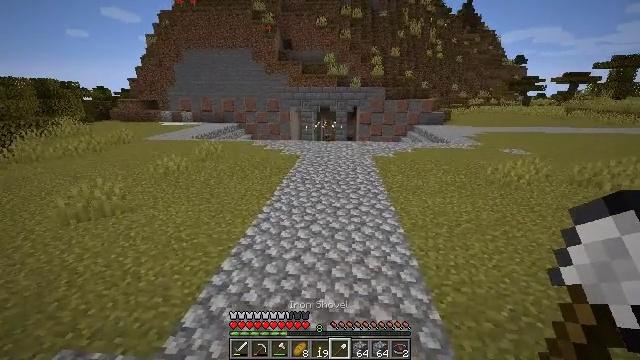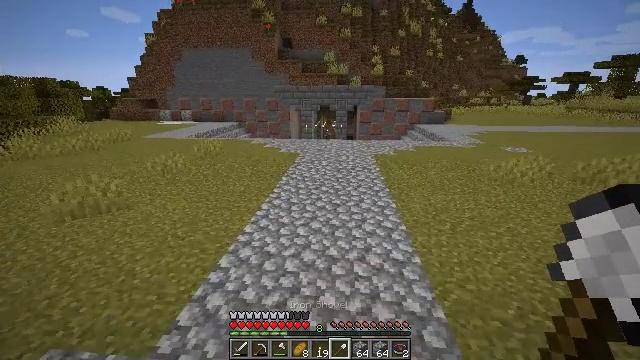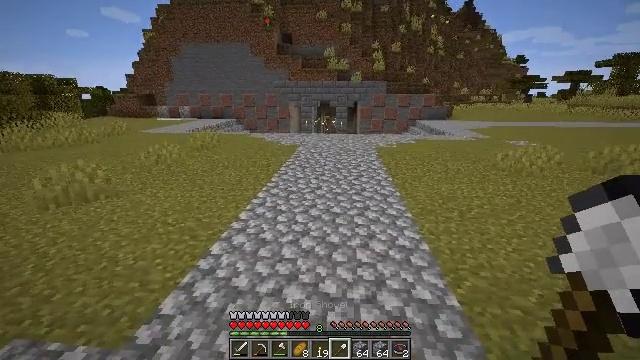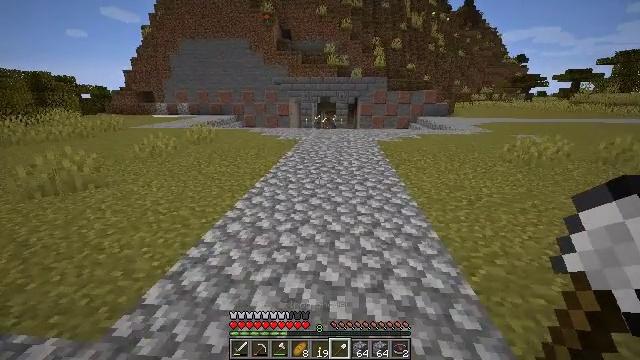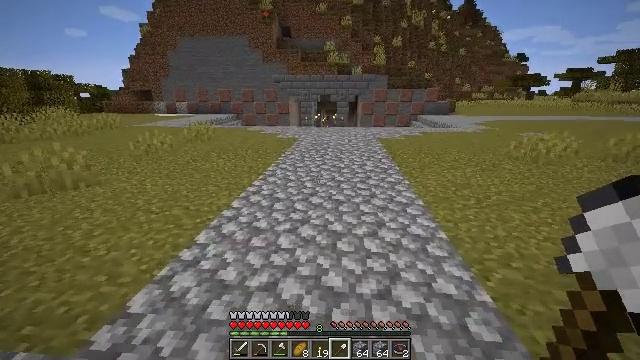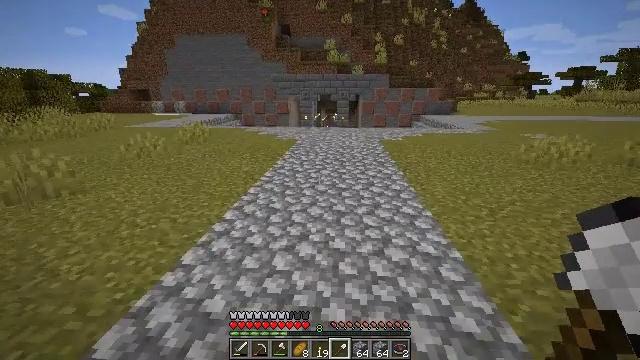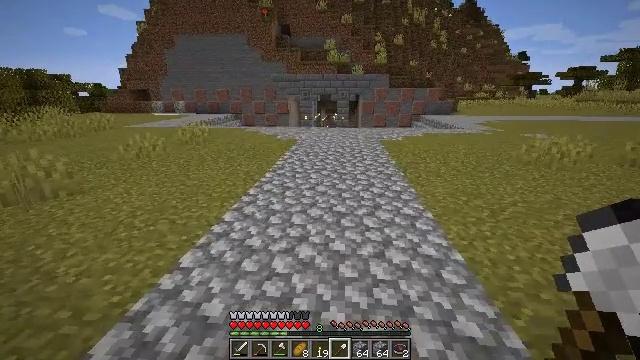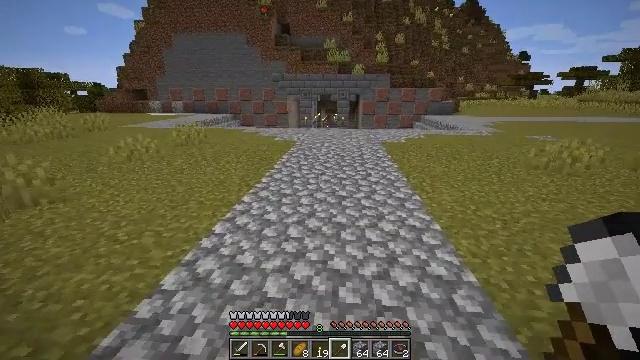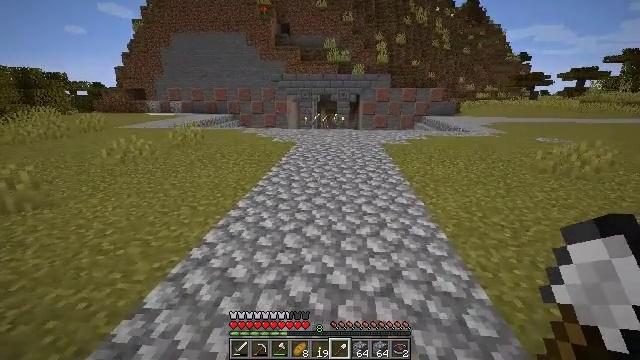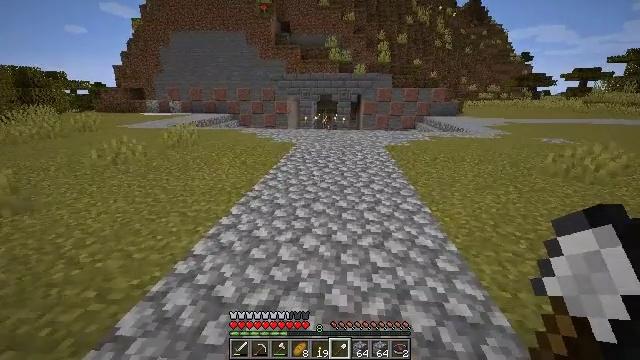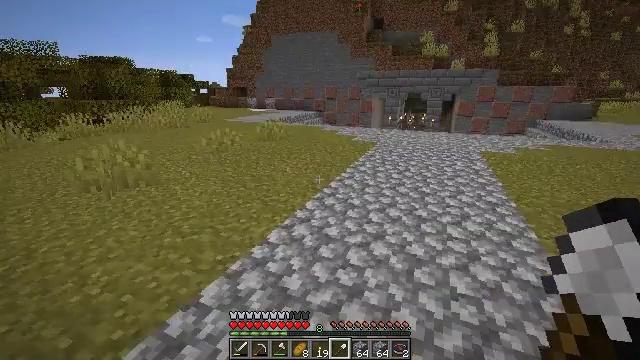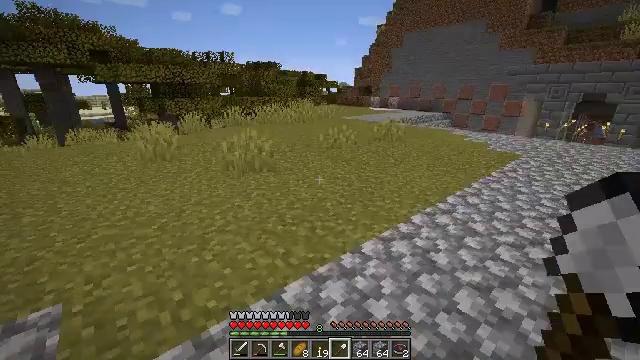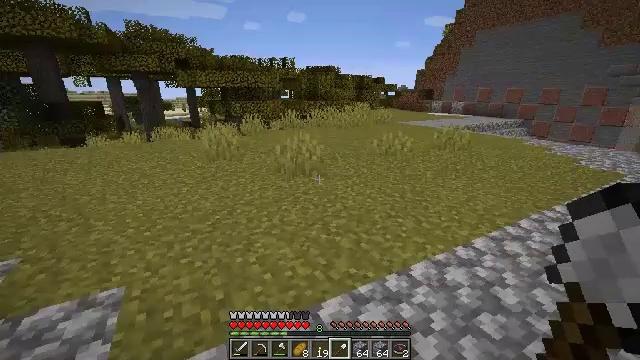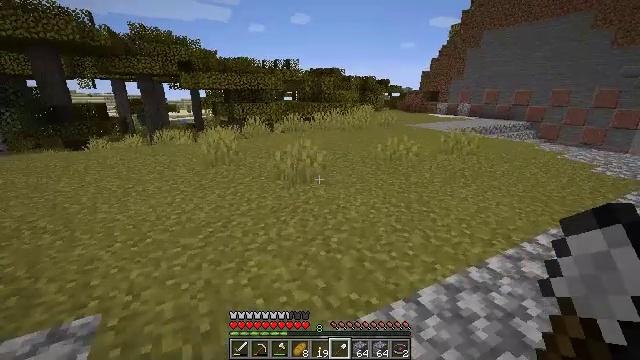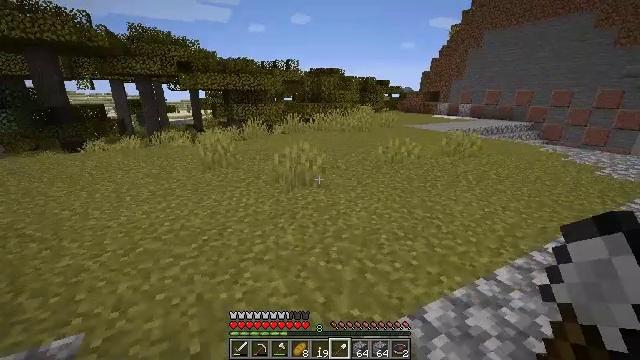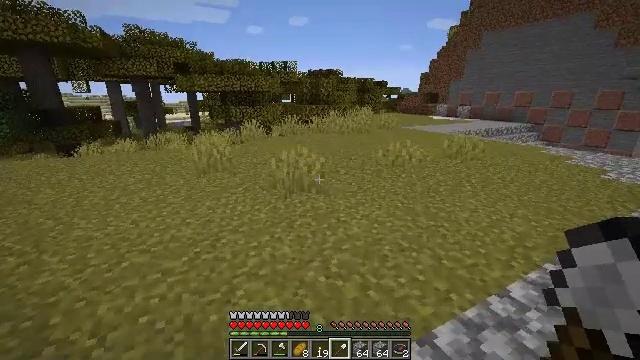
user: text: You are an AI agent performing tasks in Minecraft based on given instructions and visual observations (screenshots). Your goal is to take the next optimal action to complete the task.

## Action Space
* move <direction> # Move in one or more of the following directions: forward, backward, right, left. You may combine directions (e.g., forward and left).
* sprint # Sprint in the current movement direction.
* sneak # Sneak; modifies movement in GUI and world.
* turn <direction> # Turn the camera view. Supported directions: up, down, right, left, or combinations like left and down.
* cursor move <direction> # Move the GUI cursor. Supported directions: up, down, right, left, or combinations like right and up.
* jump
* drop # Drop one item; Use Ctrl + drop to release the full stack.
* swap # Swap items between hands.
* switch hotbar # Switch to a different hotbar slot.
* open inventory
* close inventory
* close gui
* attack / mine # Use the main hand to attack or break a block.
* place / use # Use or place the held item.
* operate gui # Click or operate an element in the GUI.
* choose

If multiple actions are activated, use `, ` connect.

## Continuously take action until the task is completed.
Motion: motion action
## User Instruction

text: Harvest grass block to clear the area.
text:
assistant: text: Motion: move forward
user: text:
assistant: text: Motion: move forward
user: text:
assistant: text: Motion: move forward
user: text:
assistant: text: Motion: move forward
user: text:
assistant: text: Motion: move forward
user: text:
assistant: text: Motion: move forward
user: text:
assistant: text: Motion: move forward
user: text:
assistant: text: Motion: move forward
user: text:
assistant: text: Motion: move forward
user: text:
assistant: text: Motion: move forward, turn left
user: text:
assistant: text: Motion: move forward, turn left
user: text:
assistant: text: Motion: move forward, turn left
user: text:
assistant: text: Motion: move forward
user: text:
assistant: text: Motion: move forward
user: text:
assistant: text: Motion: move forward
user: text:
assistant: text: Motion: move forward
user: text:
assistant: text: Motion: move forward
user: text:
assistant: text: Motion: move forward
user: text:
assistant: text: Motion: move forward
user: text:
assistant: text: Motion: move forward
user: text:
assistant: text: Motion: move forward
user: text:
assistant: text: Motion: move forward
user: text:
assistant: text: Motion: move forward
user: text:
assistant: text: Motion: move forward and move right
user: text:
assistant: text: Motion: move forward and move right
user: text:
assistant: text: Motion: move forward and move right
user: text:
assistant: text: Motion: move forward and move right
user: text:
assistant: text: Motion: move forward and move right
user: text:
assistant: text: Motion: move forward and move right
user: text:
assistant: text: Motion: move forward and move right